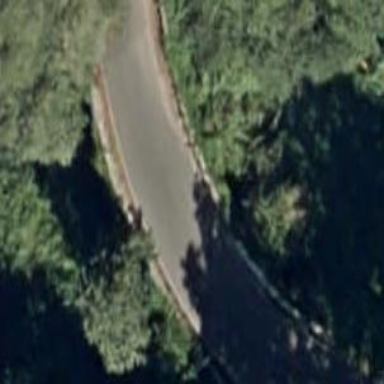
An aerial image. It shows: Tertiary road with bridge.